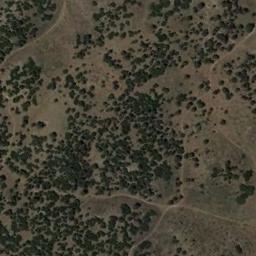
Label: chaparral